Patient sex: M
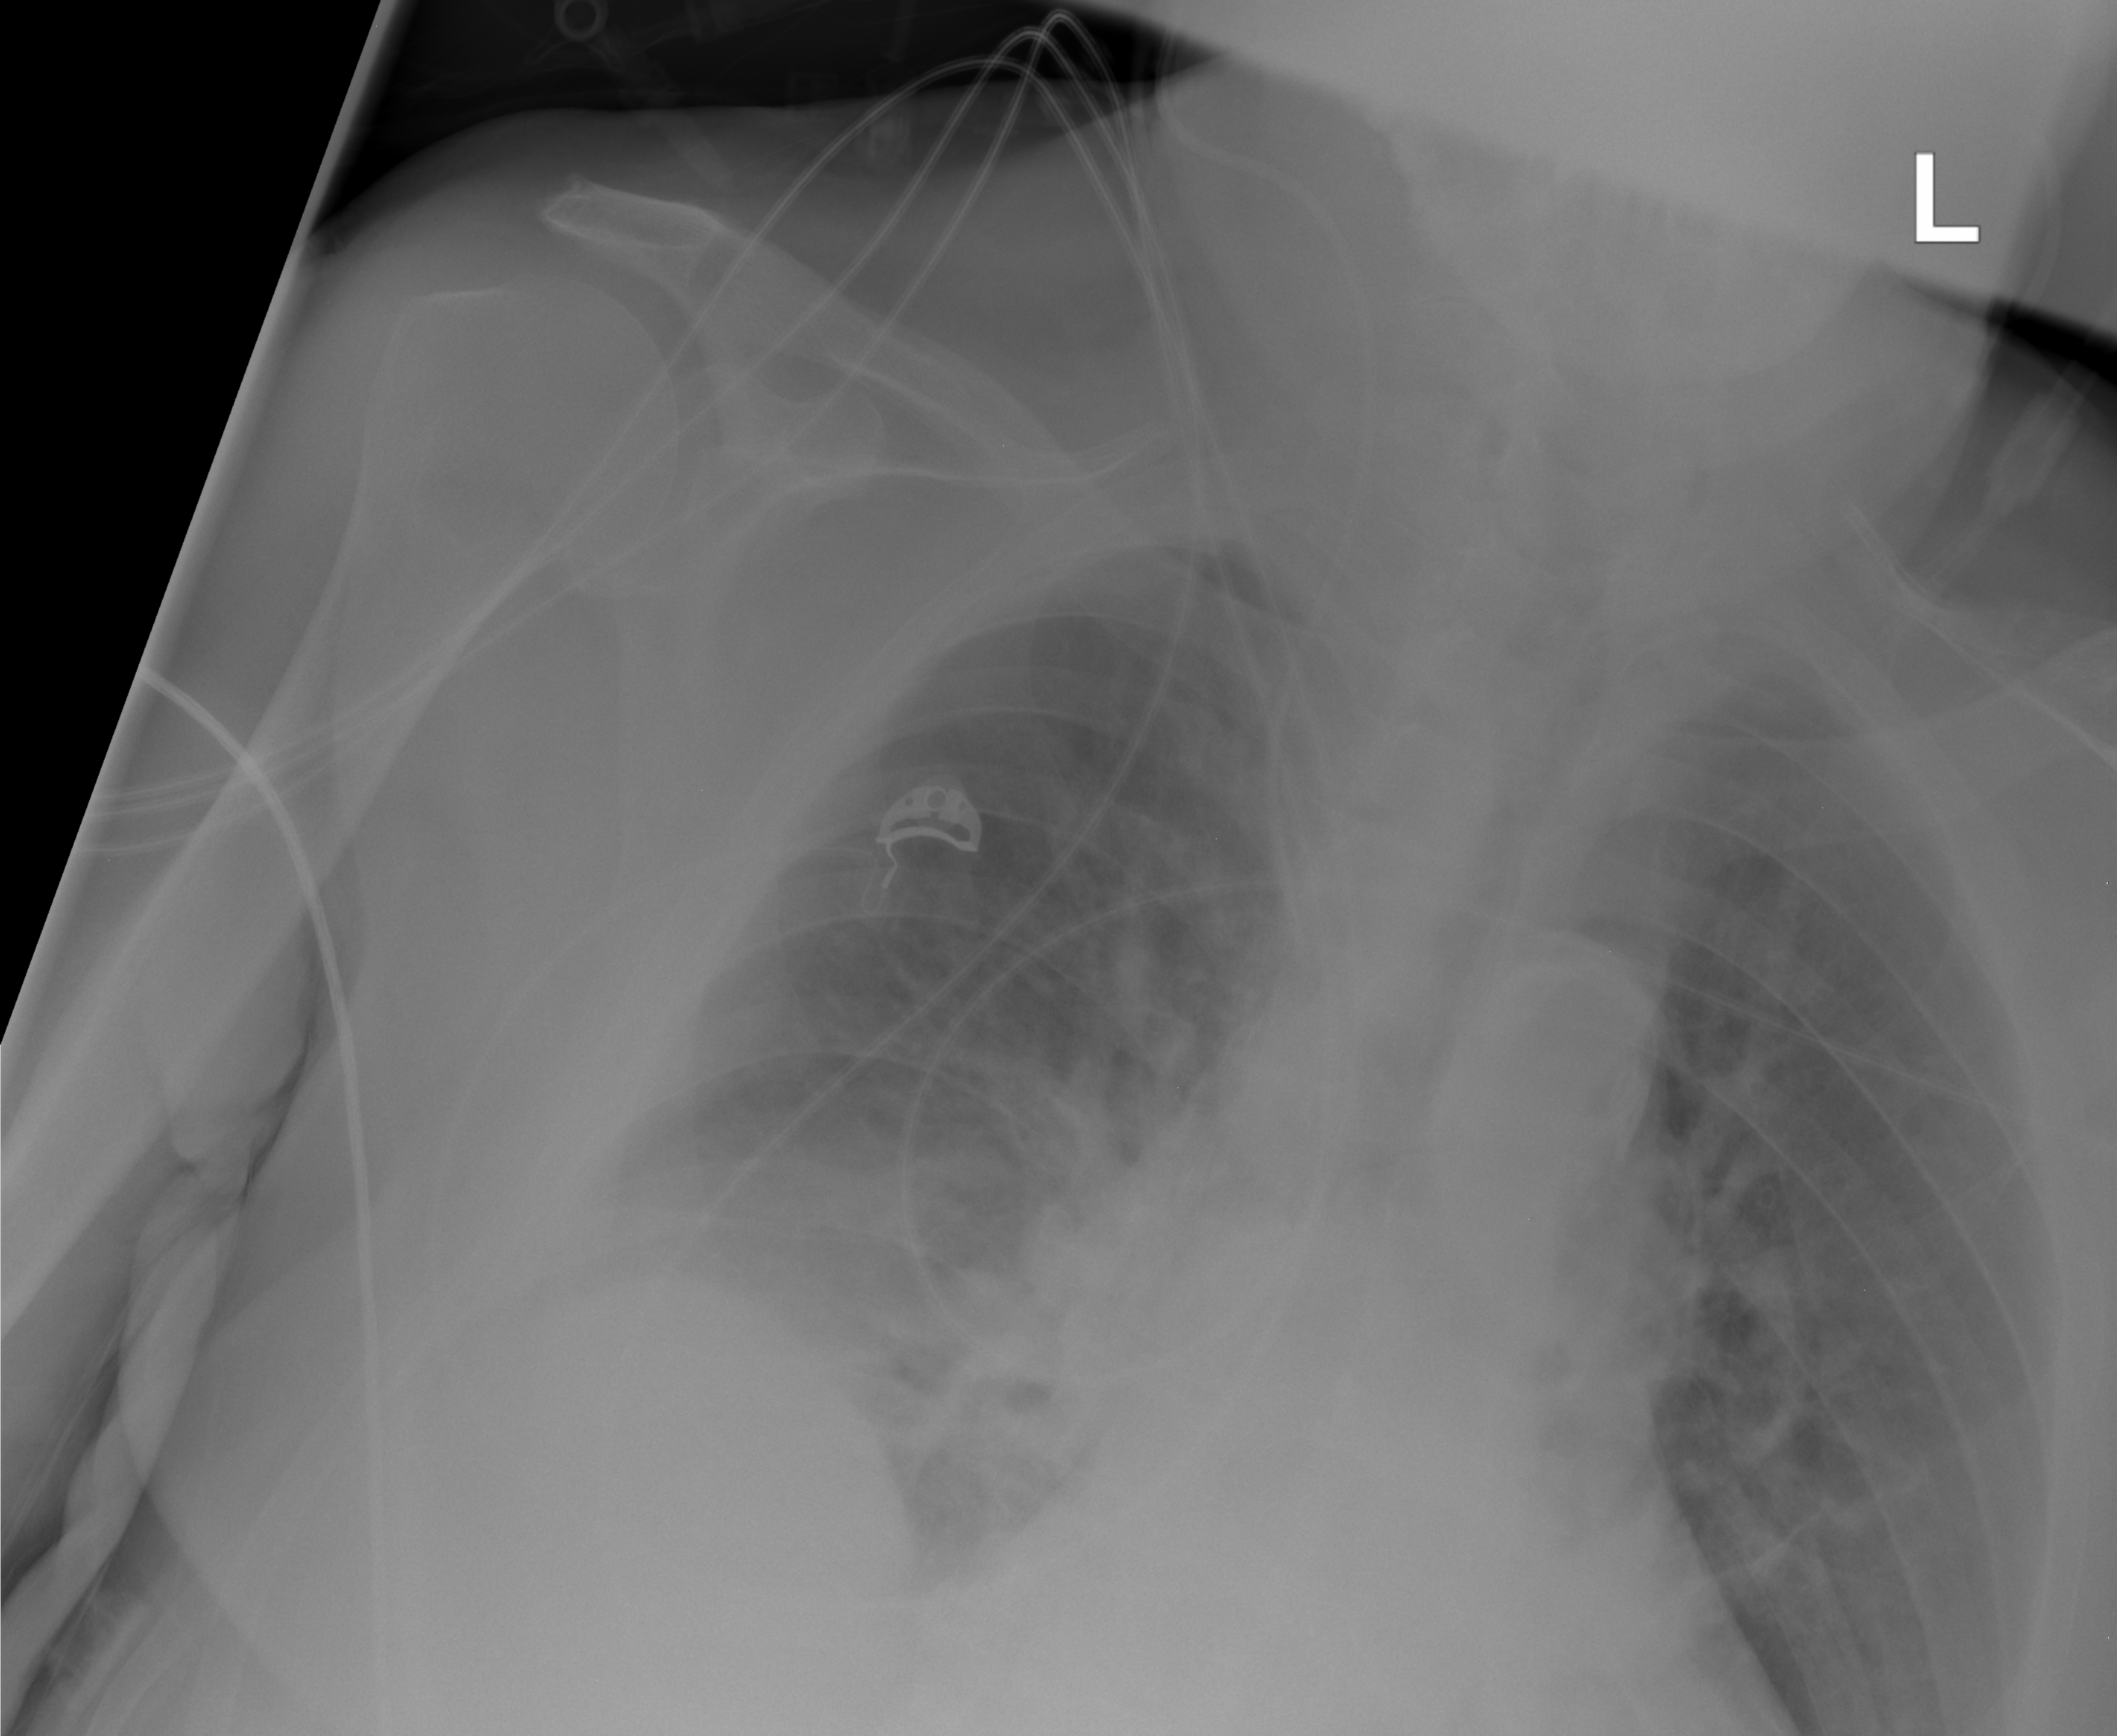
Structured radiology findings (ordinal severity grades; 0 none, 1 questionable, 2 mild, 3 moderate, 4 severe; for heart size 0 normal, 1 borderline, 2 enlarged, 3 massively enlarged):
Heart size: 2
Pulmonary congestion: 2
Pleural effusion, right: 1
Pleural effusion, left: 0
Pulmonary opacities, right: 2
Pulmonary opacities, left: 0
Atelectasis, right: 2
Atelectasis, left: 0